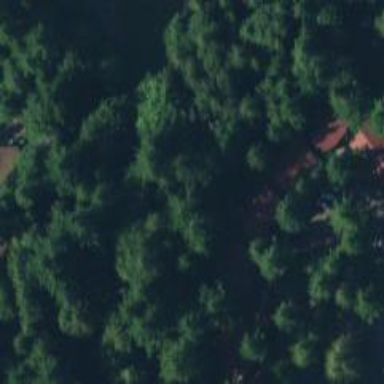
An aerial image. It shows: Service road with excellent trail visibility.